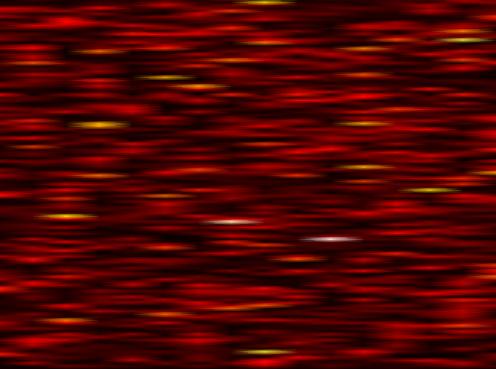
Label: OFDM